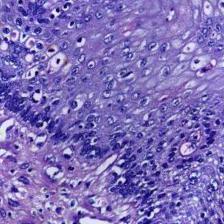
Diagnosis: Normal